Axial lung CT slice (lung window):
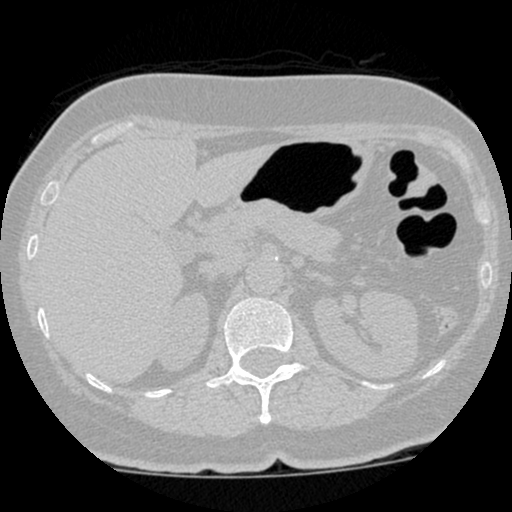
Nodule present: no